Current action and preconditions to check: trajectory_clear

Your task: For each precondition in the list above, predict whether it will hold at this action.

Consider the current scene as observed from the mobile robot's camera, and analyze the predicted future states of all dynamic agents (e.g., people, animals, vehicles, or any moving entities) within the NEXT SECOND.

IMPORTANT: Only answer "very likely" if you are absolutely certain—based on strong, clear evidence—that a dynamic agent will violate the precondition in the predicted future state. Do NOT answer "very likely" for unlikely, ambiguous, or low-probability risks.

Ask yourself for each precondition: Is there a high probability, with clear and convincing evidence, that the predicted future states of any dynamic agent will interfere with the predicted future state of the currently executing action within the NEXT SECOND, causing that precondition to fail?

Assess the risk level based on these predictions. Use "likely" or "very likely" if motions create a clear risk of interference.

Use "neutral" or "improbable" if agents are nearby but their predicted paths are clearly diverging or non-conflicting.

Failure Risk Categories: "very improbable", "improbable", "neutral", "likely", "very likely"

Answer Format: Output ONLY the probability_of_failure value from these categories: "very improbable", "improbable", "neutral", "likely", "very likely"

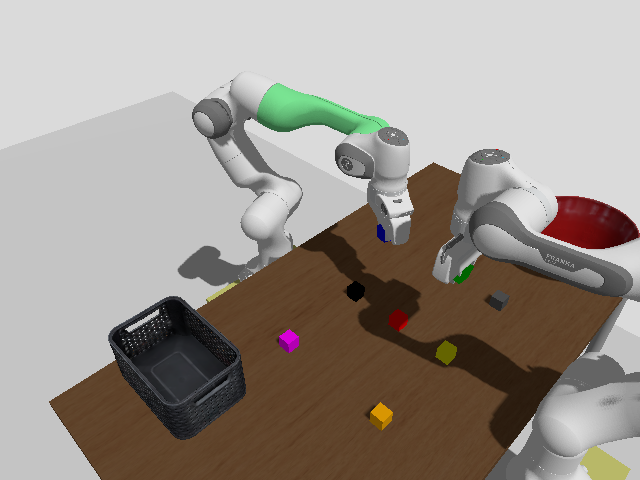

Answer: improbable